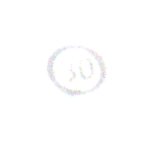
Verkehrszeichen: EndeZone30
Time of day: MorningAfternoon
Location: Outdoor (Suburban)
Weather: Clear
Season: NotSpecified
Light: Natural